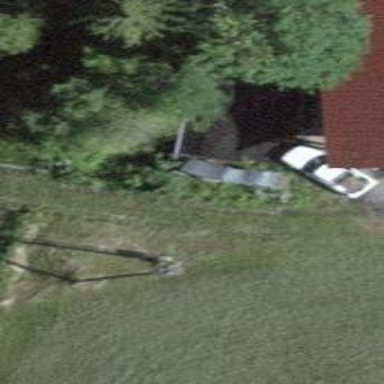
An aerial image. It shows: Gate.